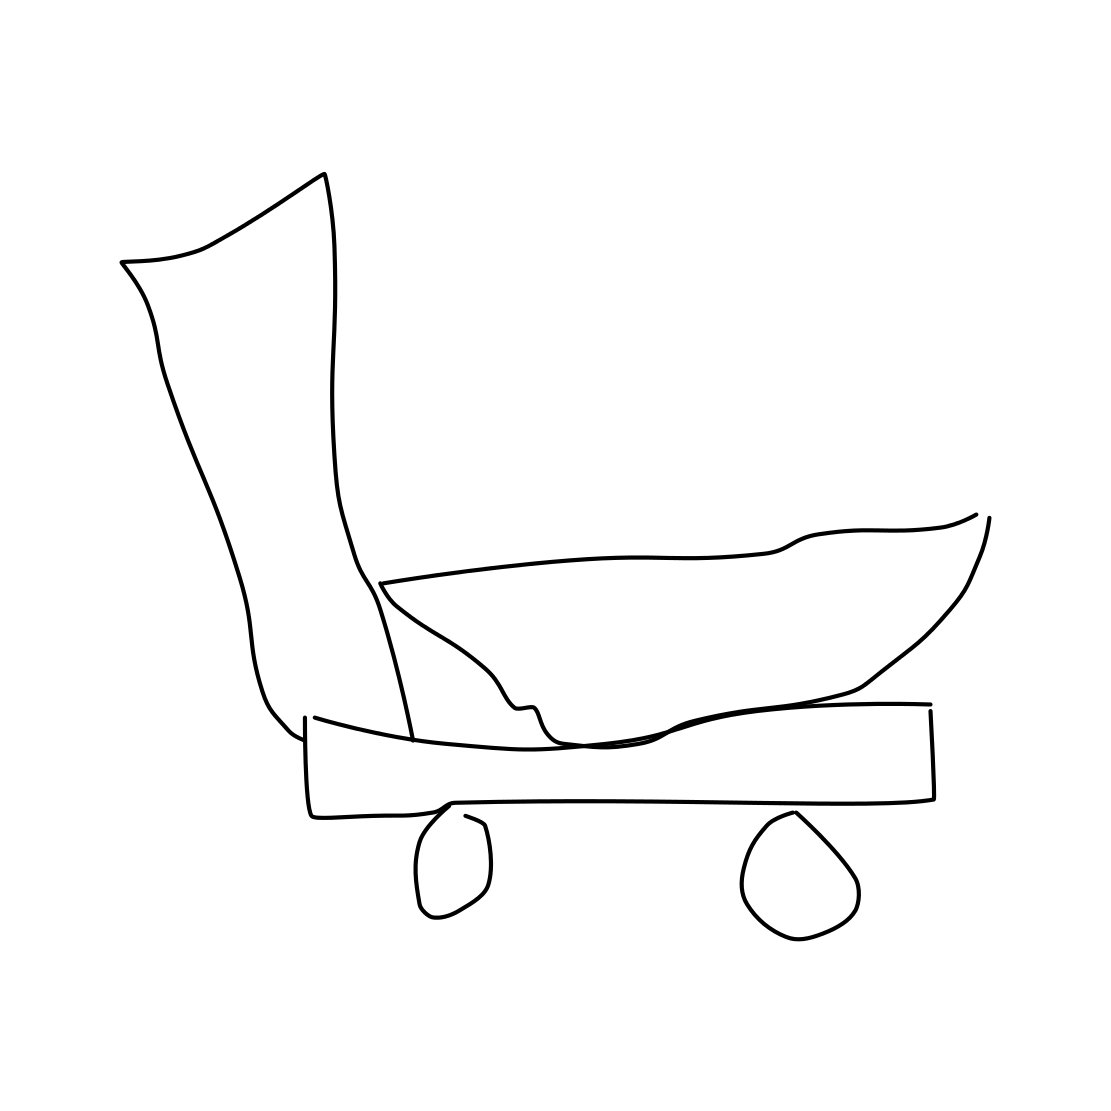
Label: wheelbarrow